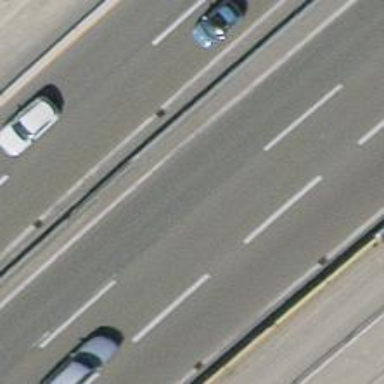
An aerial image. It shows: Motorway junction.